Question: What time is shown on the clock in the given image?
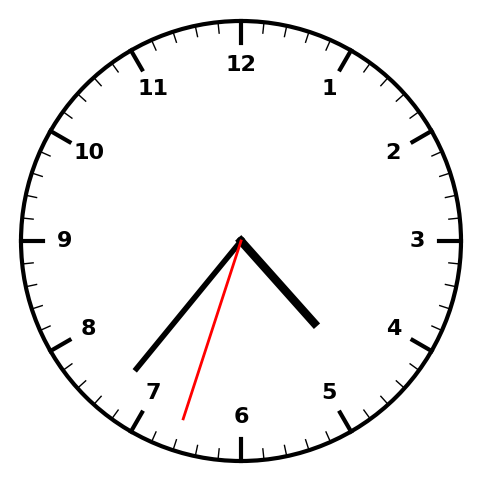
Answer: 04:36:33